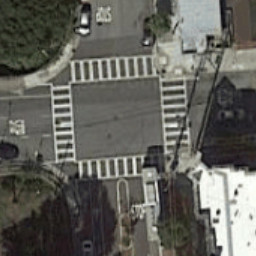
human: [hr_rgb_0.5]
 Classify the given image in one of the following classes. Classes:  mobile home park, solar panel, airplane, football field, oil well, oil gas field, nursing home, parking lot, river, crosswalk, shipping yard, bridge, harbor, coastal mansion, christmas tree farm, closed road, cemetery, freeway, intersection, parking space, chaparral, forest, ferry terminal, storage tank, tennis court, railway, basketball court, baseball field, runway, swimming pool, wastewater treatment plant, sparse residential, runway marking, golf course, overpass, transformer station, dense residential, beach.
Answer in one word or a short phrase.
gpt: crosswalk